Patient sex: F
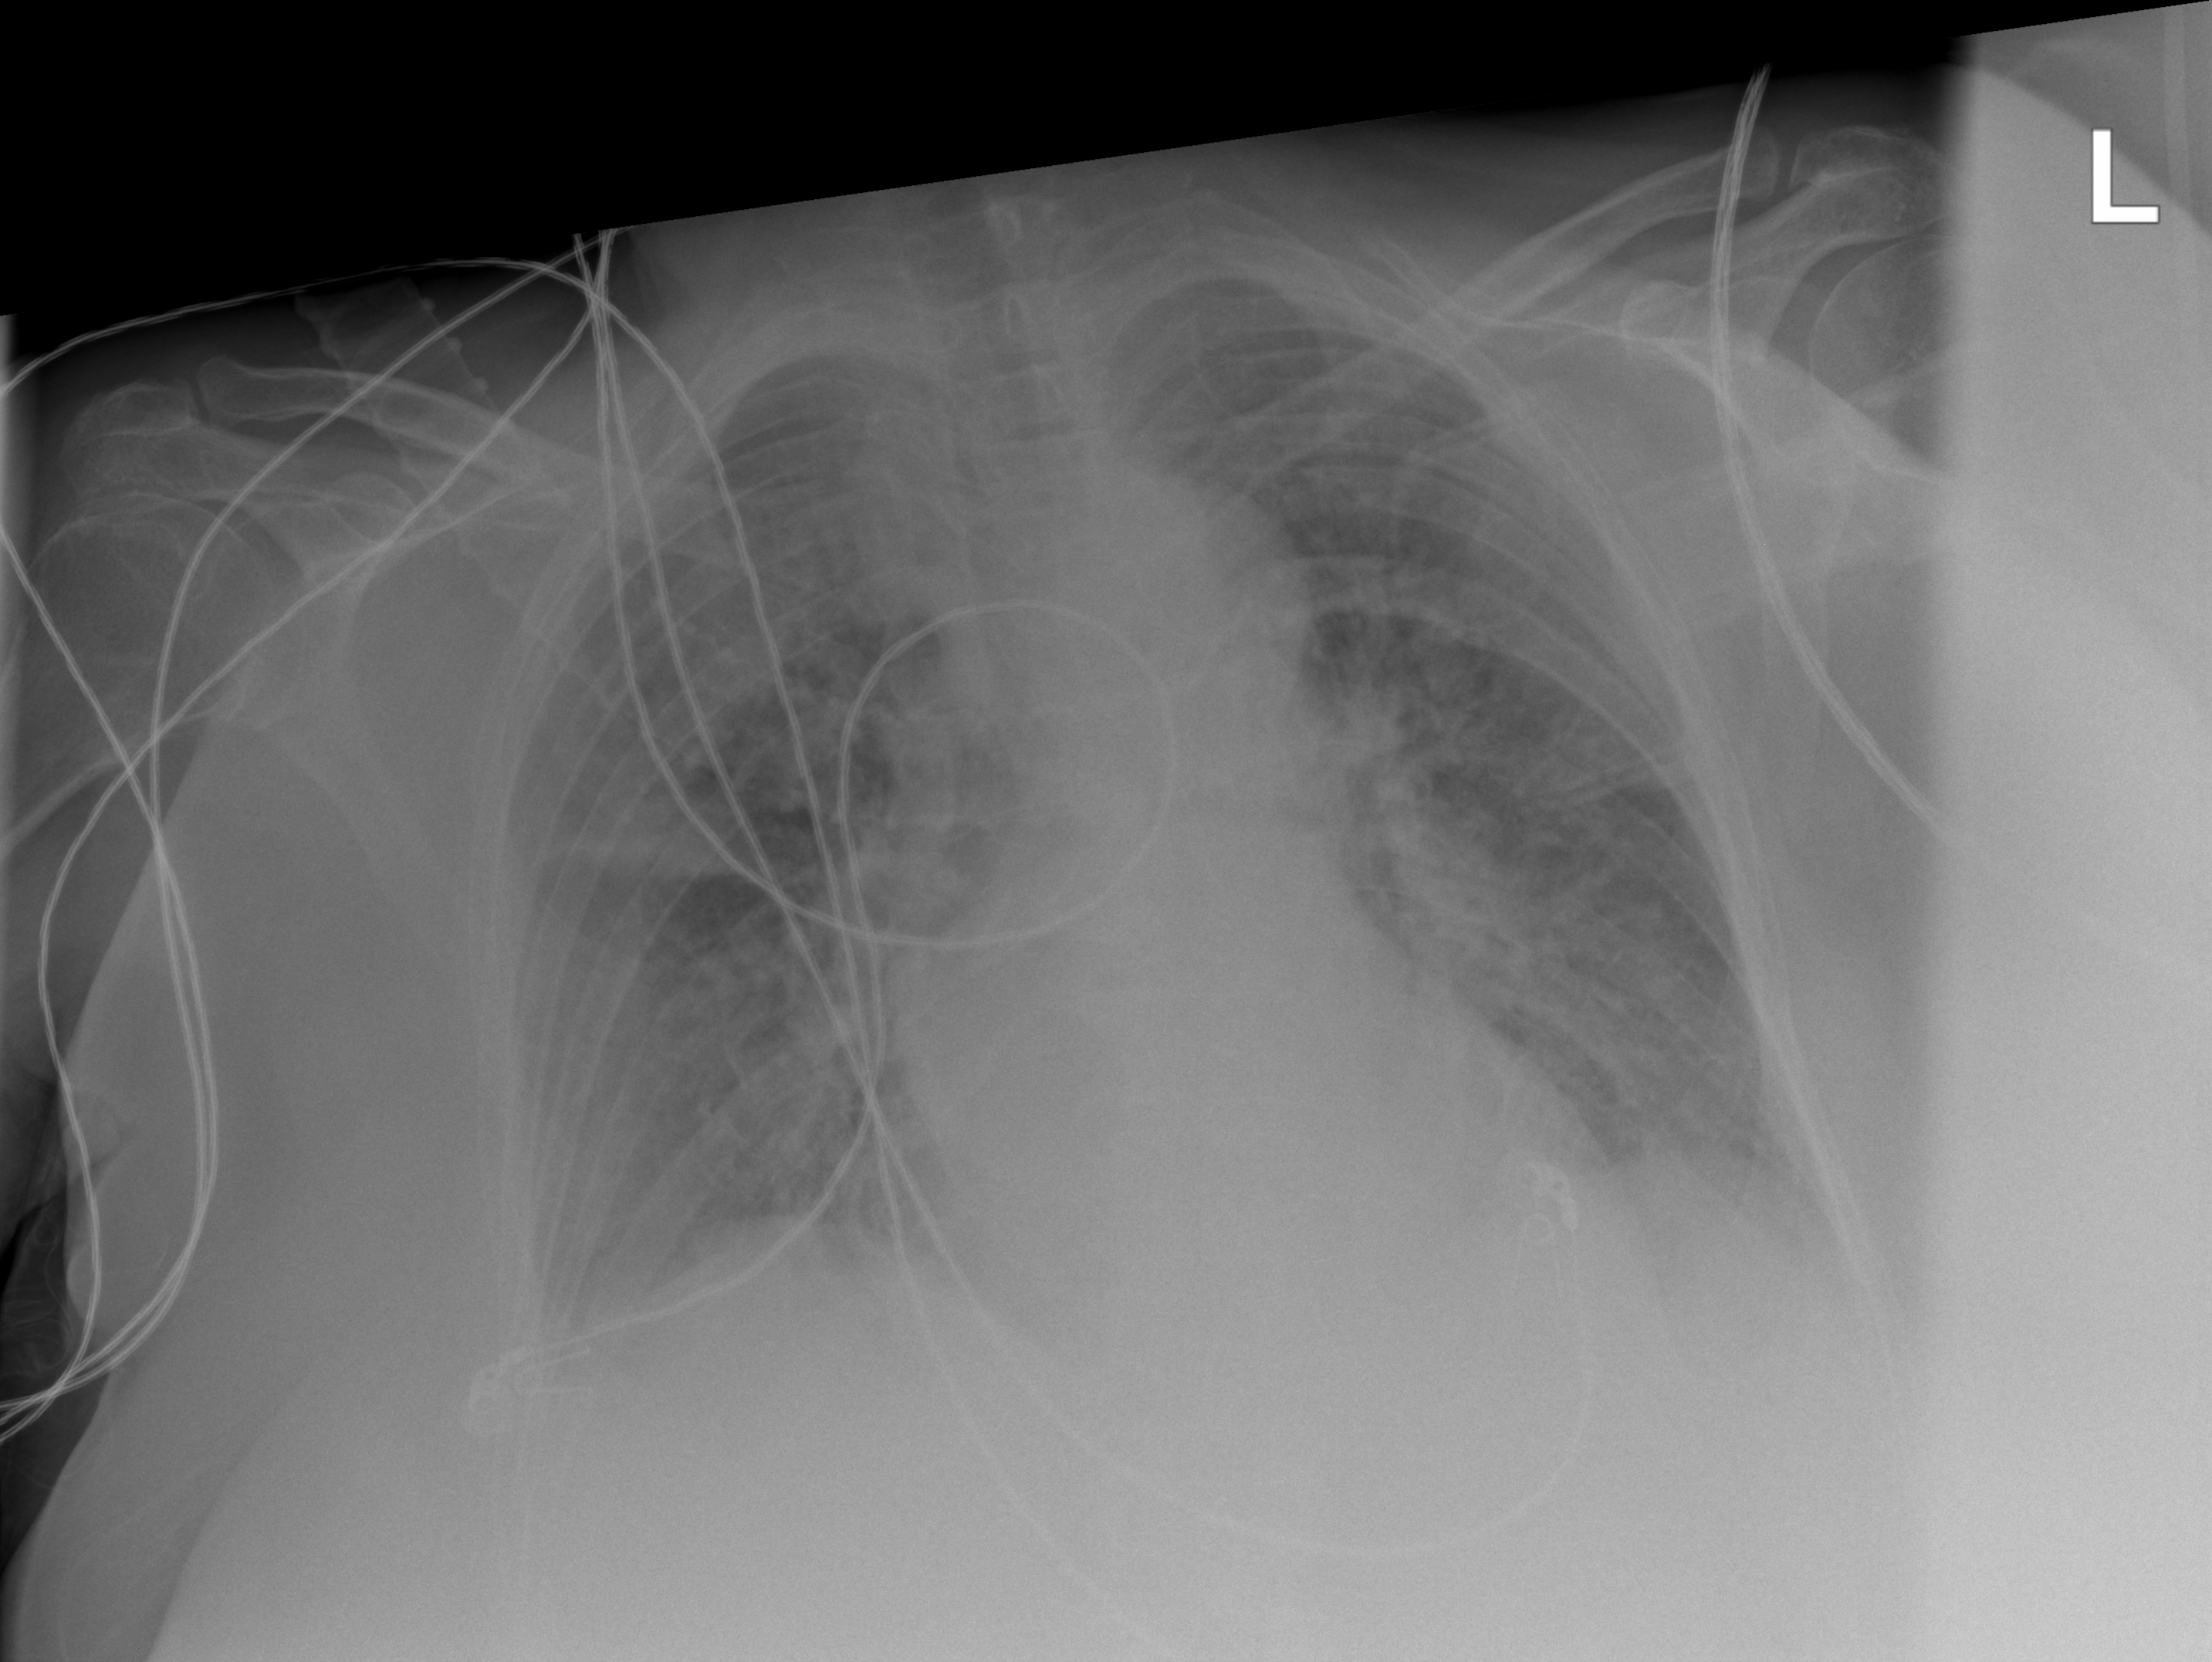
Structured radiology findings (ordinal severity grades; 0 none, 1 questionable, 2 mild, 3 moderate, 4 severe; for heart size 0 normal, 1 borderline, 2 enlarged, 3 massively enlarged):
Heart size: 2
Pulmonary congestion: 2
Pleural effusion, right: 2
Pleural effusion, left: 2
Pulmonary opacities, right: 0
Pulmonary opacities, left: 0
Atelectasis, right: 2
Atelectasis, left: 2